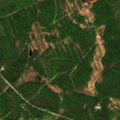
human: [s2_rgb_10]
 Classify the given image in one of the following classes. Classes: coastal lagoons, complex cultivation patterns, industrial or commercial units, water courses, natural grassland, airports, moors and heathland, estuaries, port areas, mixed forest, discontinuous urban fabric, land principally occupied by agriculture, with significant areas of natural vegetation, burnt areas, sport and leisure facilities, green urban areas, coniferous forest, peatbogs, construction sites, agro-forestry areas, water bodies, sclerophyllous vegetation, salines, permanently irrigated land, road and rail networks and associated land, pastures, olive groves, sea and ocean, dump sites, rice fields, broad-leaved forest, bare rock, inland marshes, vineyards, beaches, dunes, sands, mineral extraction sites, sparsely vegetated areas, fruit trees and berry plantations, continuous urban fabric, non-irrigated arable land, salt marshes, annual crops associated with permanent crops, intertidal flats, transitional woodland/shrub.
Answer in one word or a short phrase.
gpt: land principally occupied by agriculture, with significant areas of natural vegetation, mixed forest, transitional woodland/shrub